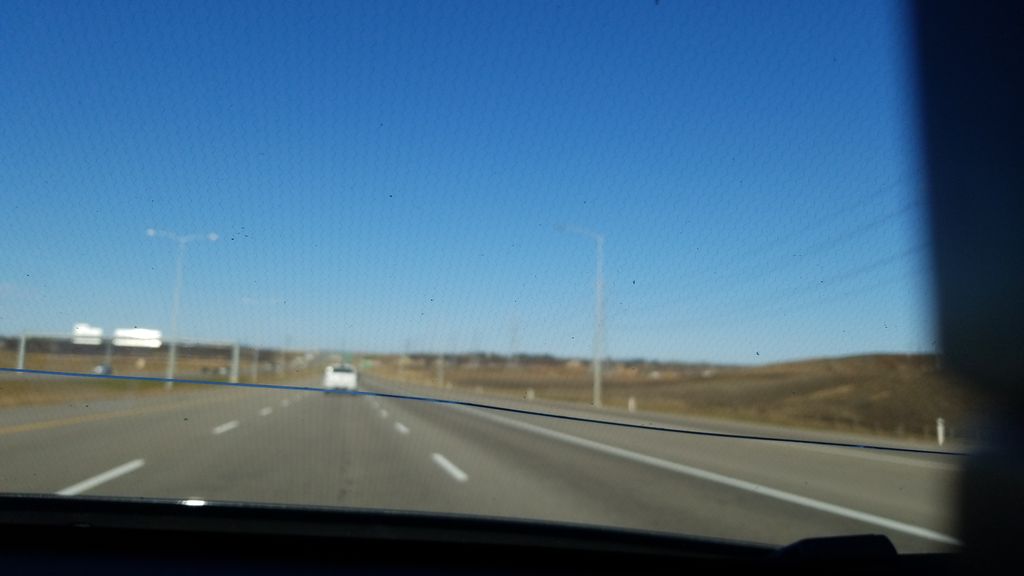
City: edmonton